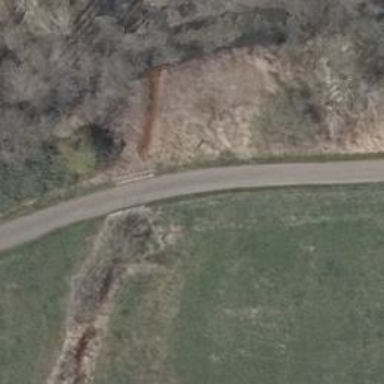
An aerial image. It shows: Well-maintained track road of grade 1.